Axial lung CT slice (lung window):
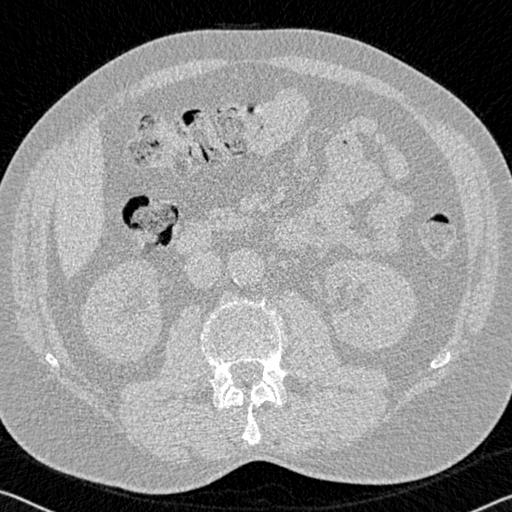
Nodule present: no